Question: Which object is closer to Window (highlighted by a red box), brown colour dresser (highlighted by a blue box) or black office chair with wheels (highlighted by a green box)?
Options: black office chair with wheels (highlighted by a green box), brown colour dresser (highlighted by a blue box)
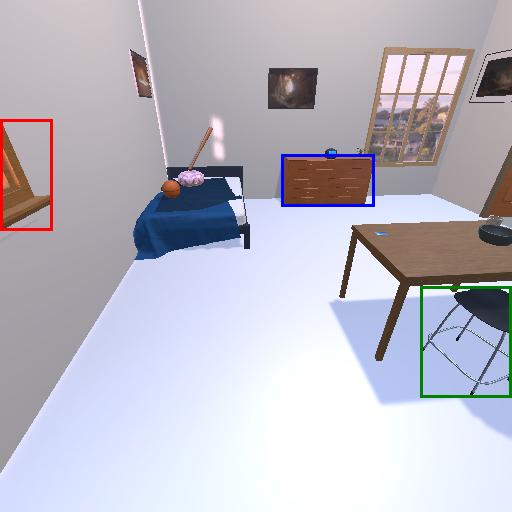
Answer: black office chair with wheels (highlighted by a green box)